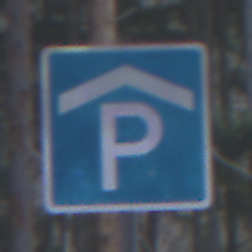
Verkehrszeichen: Parkhaus
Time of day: MorningAfternoon
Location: Outdoor (Nature)
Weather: Overcast
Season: Winter
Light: Natural